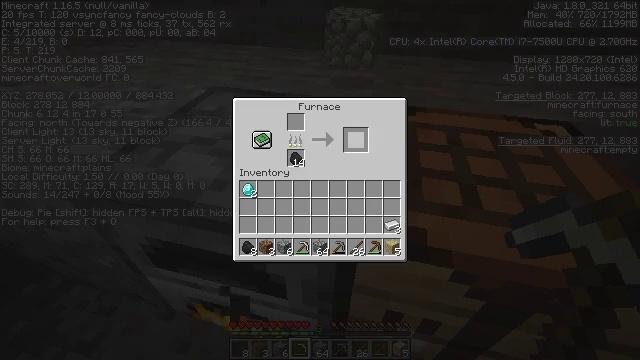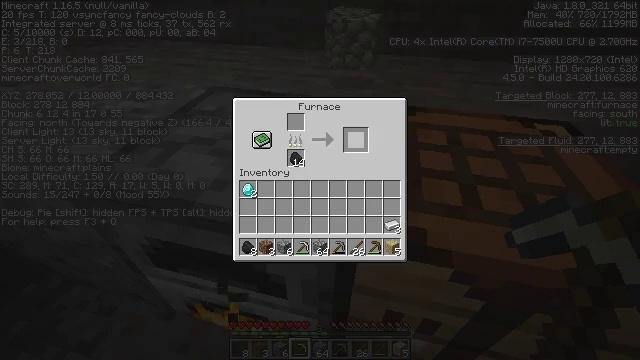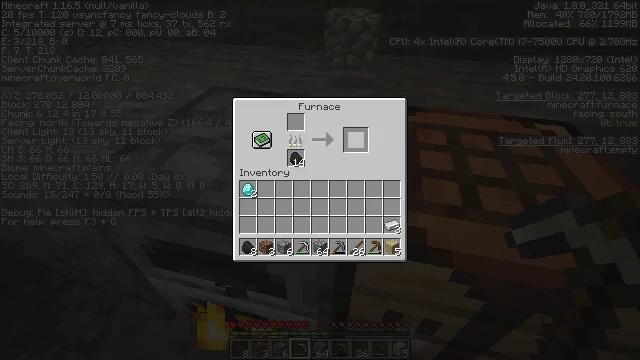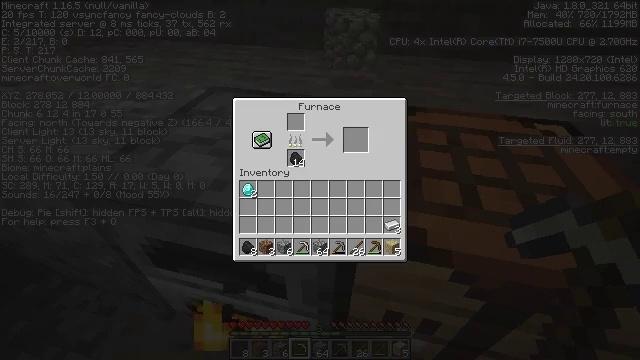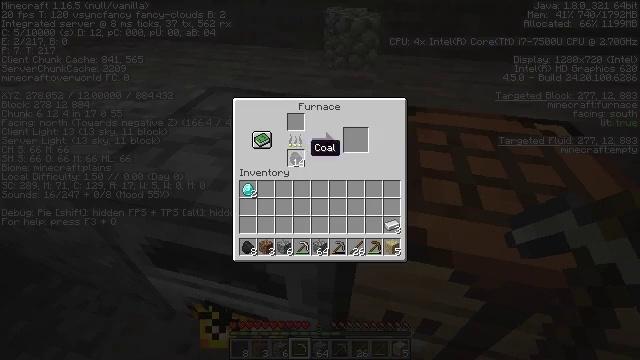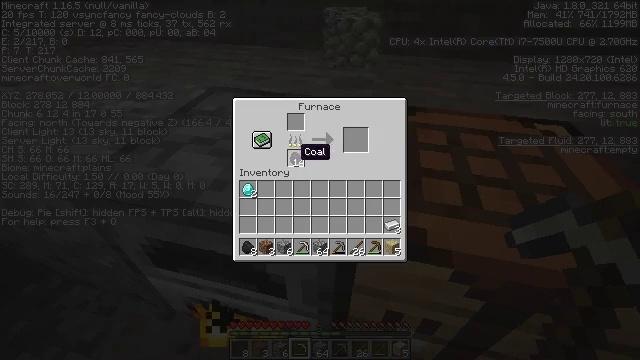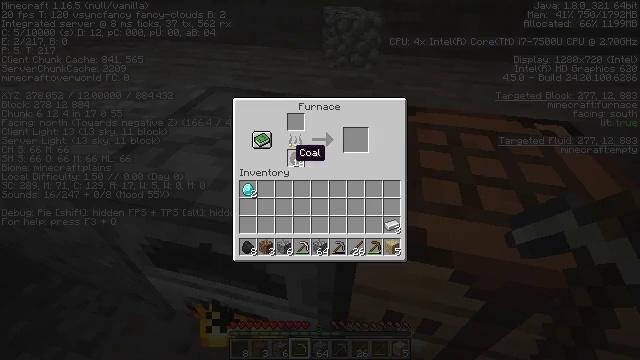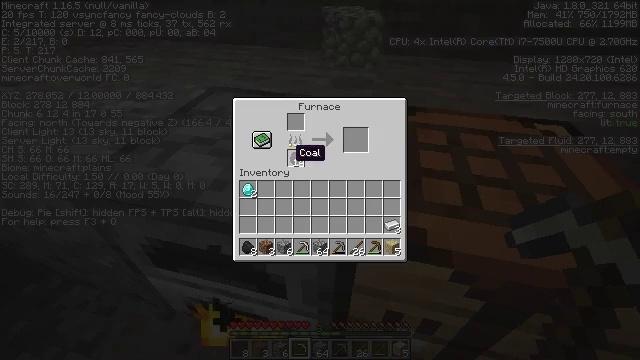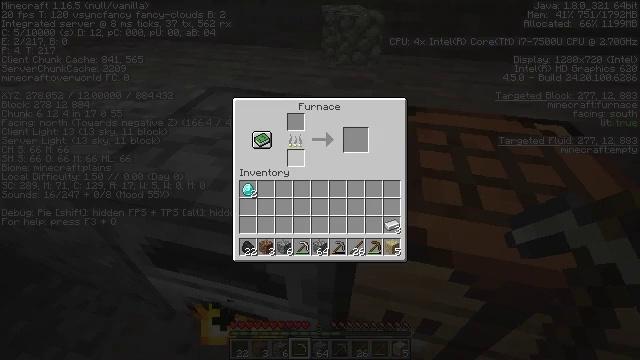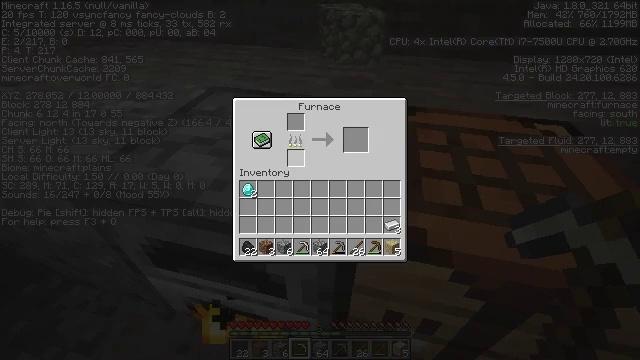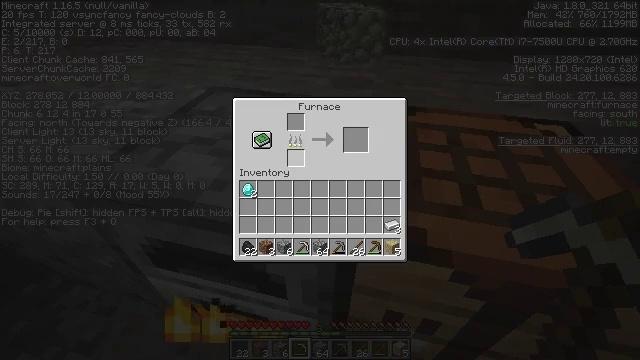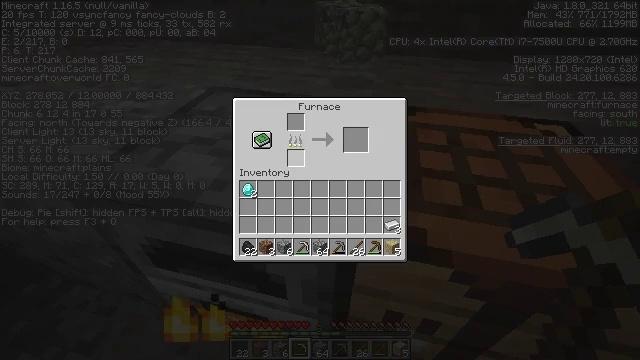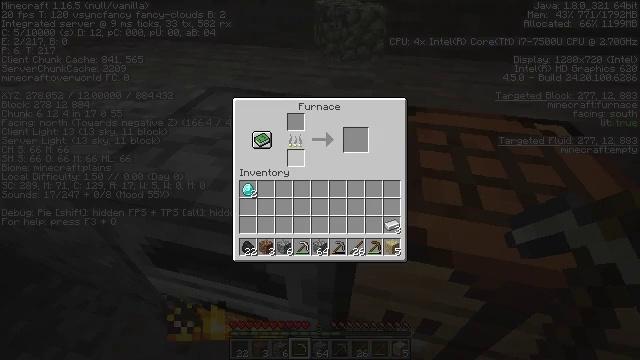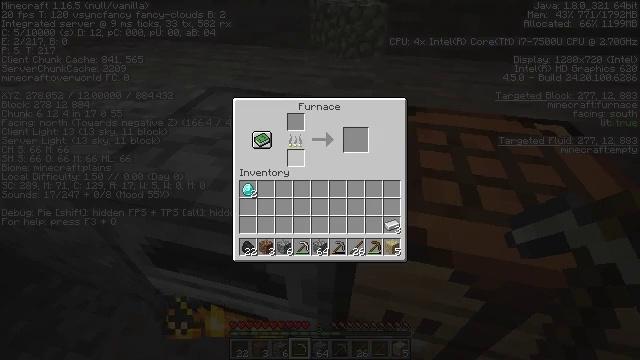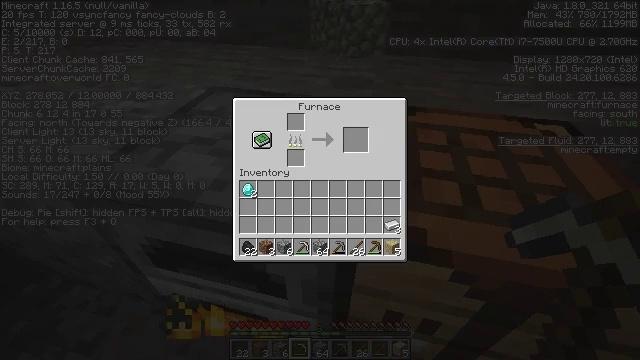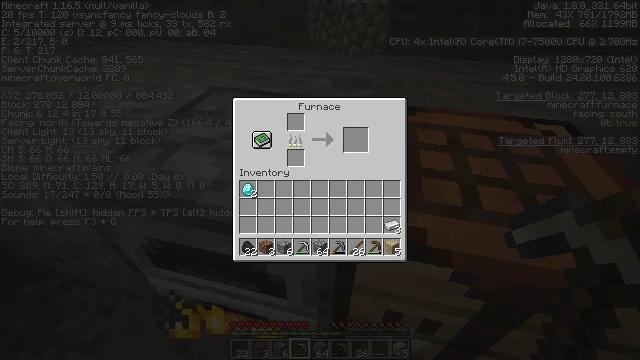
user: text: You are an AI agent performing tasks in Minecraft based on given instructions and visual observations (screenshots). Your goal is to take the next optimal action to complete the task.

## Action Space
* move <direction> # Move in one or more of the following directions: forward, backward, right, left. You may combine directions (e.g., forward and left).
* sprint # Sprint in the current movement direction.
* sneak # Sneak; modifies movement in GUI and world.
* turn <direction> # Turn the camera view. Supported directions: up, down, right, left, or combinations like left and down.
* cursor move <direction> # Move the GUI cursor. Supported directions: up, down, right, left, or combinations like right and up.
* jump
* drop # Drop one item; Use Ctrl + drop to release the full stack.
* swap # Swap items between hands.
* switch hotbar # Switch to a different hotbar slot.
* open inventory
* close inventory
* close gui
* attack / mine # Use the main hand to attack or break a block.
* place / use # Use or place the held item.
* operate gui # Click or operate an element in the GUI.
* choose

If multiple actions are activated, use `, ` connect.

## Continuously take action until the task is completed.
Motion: motion action
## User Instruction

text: Put back the crafting table.
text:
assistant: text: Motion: sneak, open gui
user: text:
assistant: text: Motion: sneak
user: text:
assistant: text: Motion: sneak, cursor move left and down
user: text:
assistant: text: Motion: sneak, cursor move left and down
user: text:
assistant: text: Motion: sneak, cursor move left
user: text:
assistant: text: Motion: sneak
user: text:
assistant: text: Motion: sneak
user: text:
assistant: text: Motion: sneak, operate gui
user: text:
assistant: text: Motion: sneak, operate gui
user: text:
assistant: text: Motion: sneak, operate gui
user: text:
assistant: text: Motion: sneak
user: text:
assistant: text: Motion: sneak
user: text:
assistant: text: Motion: sneak
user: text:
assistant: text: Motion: sneak, cursor move right
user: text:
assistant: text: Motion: sneak, cursor move right
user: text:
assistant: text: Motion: sneak
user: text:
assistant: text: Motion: sneak
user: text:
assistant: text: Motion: no_op
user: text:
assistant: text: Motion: no_op
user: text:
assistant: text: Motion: close gui
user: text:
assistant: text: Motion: turn right
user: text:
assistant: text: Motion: turn right
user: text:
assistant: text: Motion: turn right
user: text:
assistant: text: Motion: turn right
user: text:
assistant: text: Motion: turn right
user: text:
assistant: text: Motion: turn right
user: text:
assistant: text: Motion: attack / mine
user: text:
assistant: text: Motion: attack / mine
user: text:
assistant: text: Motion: attack / mine
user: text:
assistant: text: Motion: attack / mine